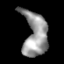
Tissue: prostate
Cell type: Myeloid cells
Senescence score: 0.7008
Nuclear area (px): 1034
Mean DAPI intensity: 149.792